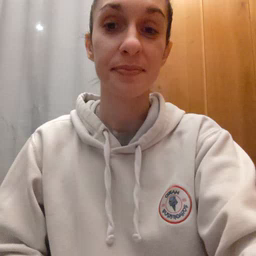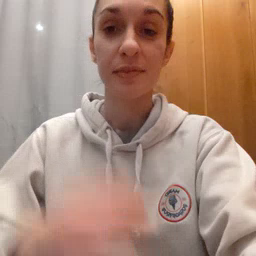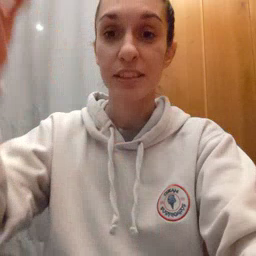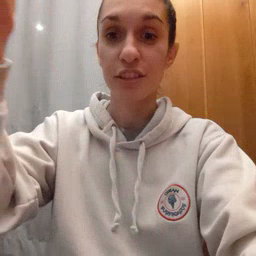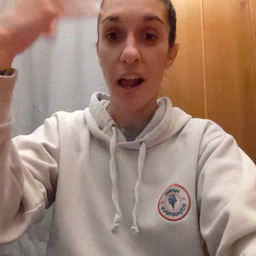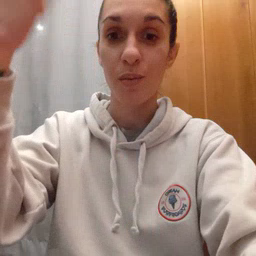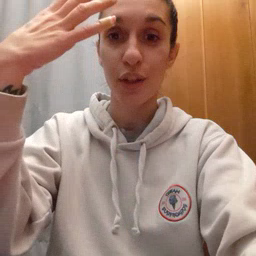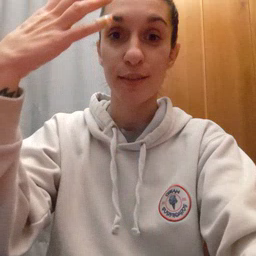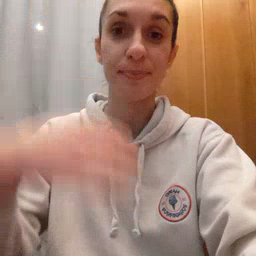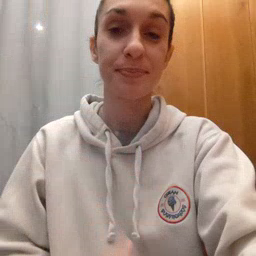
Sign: shower